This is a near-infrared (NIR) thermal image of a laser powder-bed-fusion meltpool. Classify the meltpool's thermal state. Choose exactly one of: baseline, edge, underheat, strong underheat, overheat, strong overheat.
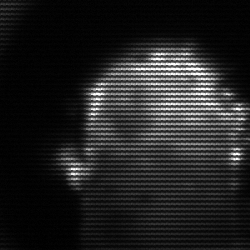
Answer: baseline